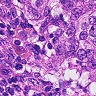
Metastatic tissue present: yes